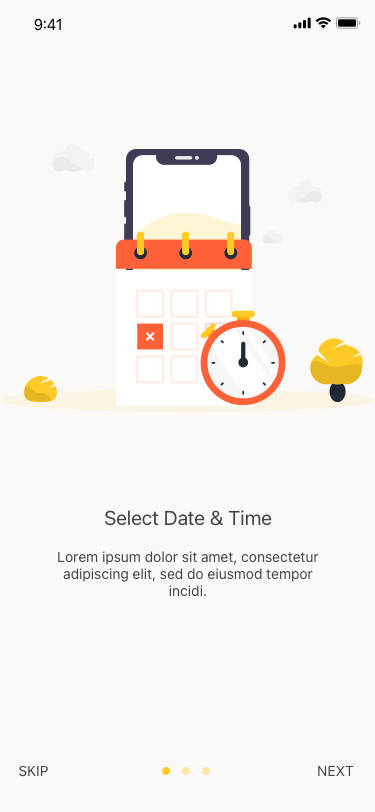
Text in this UI design:
Select Date & Time
Lorem ipsum dolor sit amet, consectetur adipiscing elit, sed do eiusmod tempor incidi.
NEXT
SKIP